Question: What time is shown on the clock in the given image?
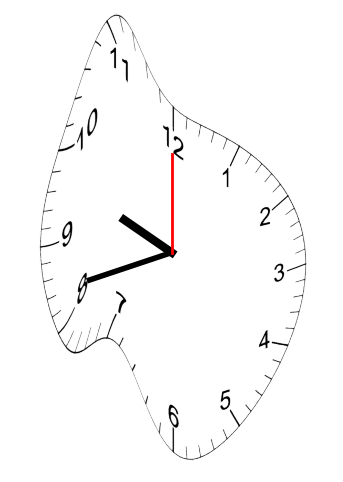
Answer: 09:42:00